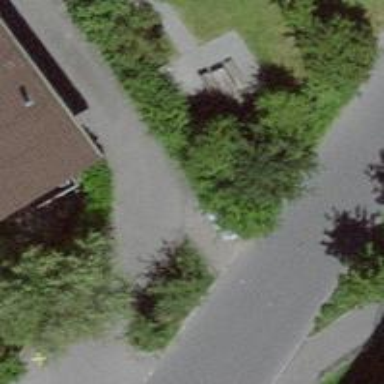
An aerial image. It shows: Asphalt road in living street.